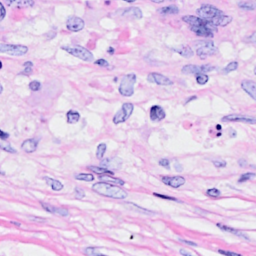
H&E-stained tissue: Breast